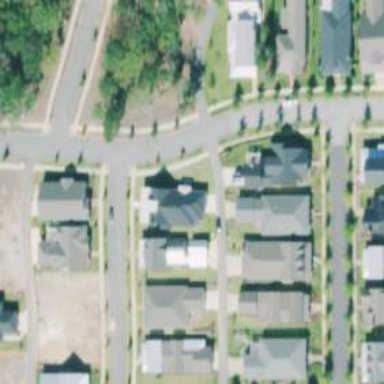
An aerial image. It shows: Alley classified as service road.